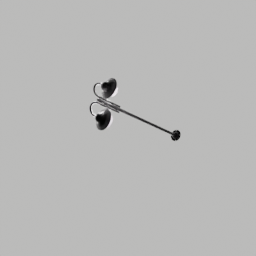
Label: lighting